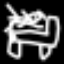
Label: bed